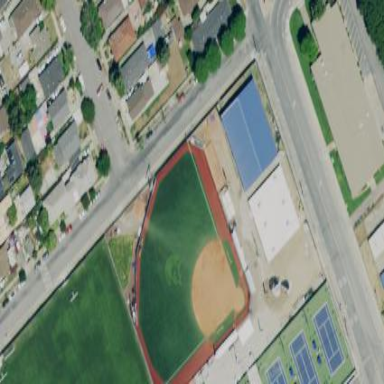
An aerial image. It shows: Softball pitch for leisure sports.